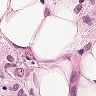
Metastatic tissue present: yes